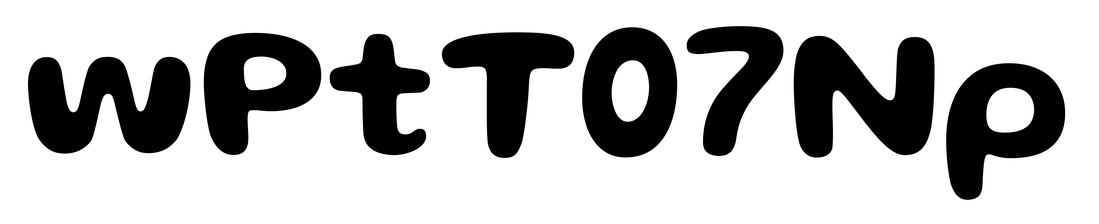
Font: Gluten_SemiBold